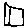
Label: square